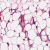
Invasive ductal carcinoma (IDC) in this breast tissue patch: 0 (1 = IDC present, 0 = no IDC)